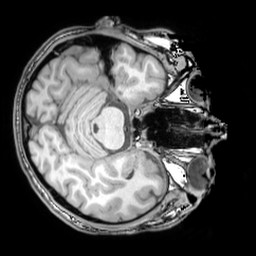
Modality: T1w
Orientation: axial
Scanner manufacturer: philips
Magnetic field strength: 3 T
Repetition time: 0.008186 s
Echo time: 0.003757 s